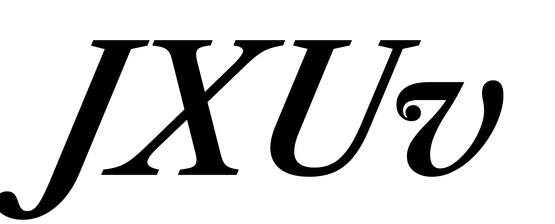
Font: LibreCaslonText-Italic_SemiBold_Italic